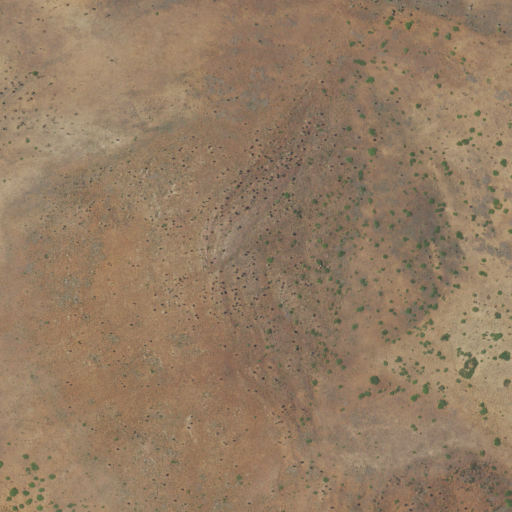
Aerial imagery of mountain in New Mexico named Bear Grass Hill containing shrub and grassland